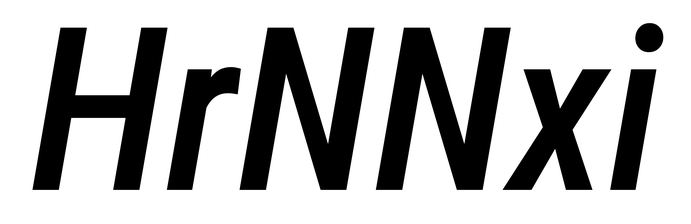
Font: Roboto-Italic_Condensed_Medium_Italic